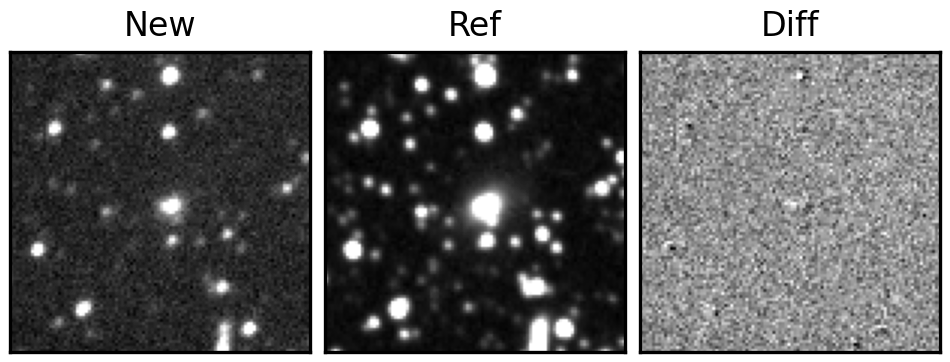
Label: real